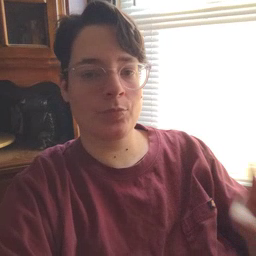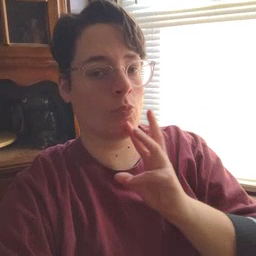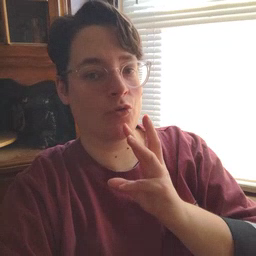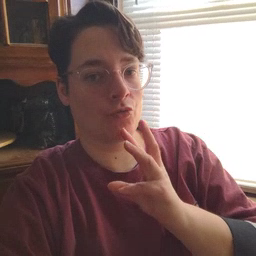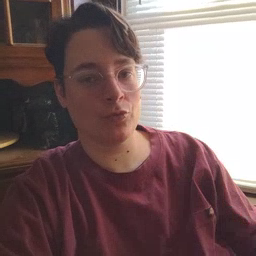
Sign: water